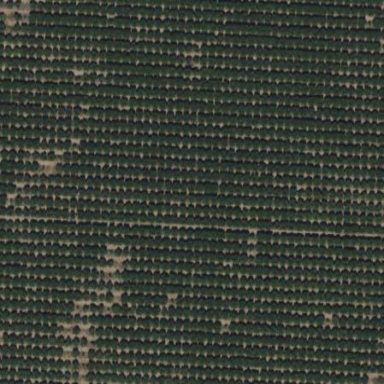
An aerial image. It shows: Orange orchard with rows of vibrant orange trees.